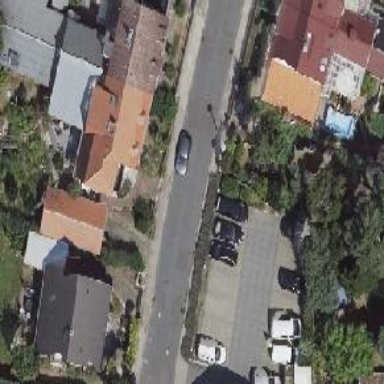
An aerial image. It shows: Residential road with asphalt surface and sidewalks on both sides.